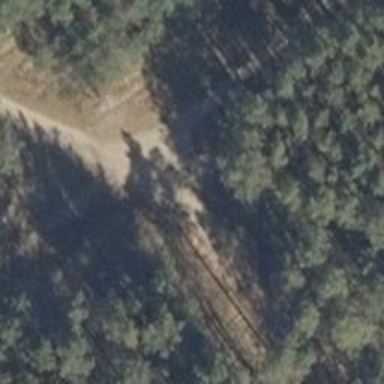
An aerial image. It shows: Sandy track with grade4 tracktype.